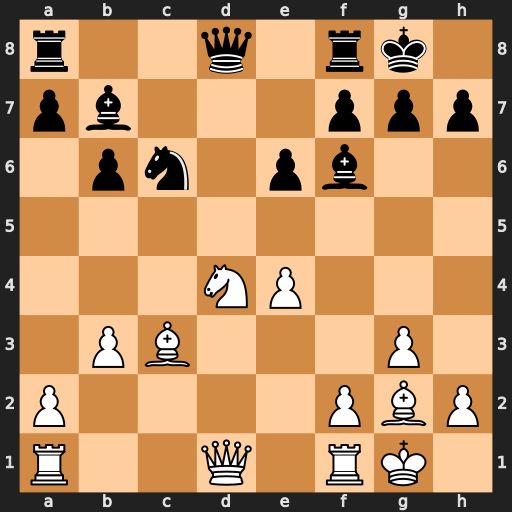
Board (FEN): r2q1rk1/pb3ppp/1pn1pb2/8/3NP3/1PB3P1/P4PBP/R2Q1RK1
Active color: w
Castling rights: -
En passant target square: -
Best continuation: e5 Nxd4 Bxb7 Bxe5 Bxa8